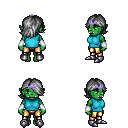
a pixel art fantasy rpg character, female body template, orc, green skin, teal sleeveless shirt, gold greaves, gray swoop hairstyle, purple tiara, white cloth bracers, metal boots, four views (front, back, left, right), 2x2 character sprite sheet, small pixel art, hard edges, no anti-aliasing